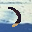
Label: 7